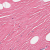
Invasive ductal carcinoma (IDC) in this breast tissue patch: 0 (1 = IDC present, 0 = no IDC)